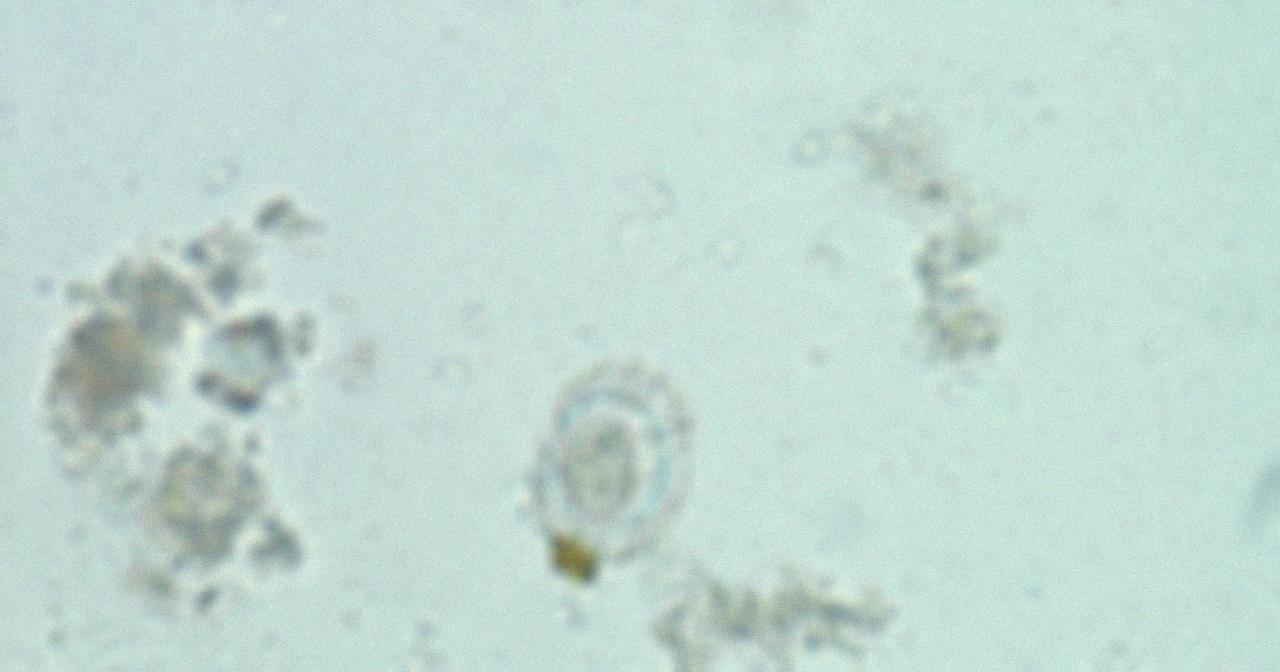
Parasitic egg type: Hymenolepis nana